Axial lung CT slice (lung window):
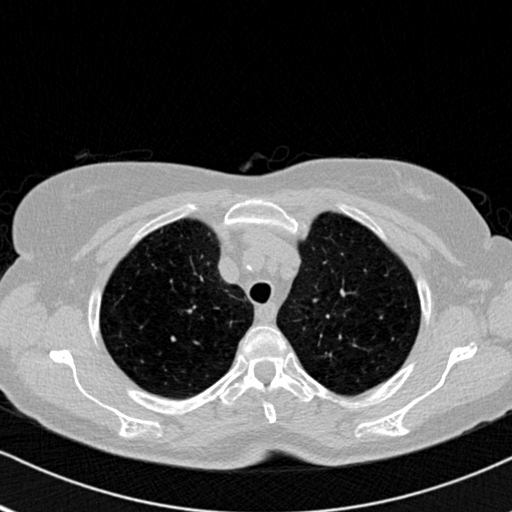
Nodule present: no